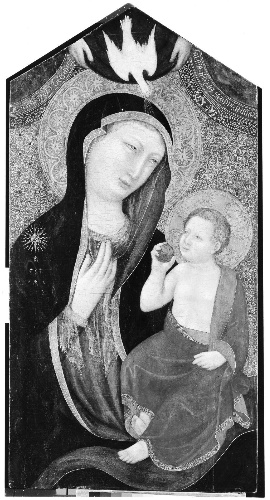
Title: Madonna and Child
Artist: Lippo di Benivieni
Artist bio: Italian, Florentine, active 1296–1327
Object type: Painting fragment
Classification: Paintings
Medium: Tempera on wood, gold ground
Dimensions: 67 1/4 x 33 3/4 in. (170.8 x 85.7 cm)
Department: European Paintings
Credit line: Gift of Robert Lehman, 1963
Accession year: 1963
Repository: Metropolitan Museum of Art, New York, NY
Tags: Madonna and Child|Doves